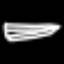
Label: airplane